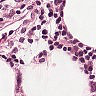
Metastatic tissue present: no